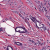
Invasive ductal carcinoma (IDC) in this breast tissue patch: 1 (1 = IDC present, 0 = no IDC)